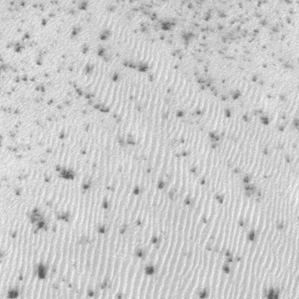
Label: frost